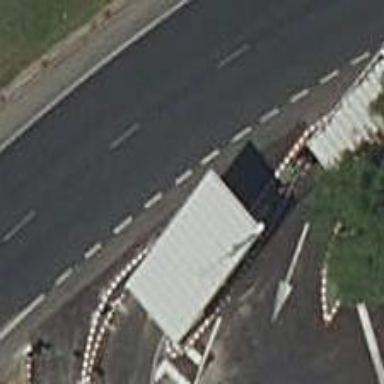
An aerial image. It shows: Toll booth barrier is depicted in the image.